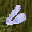
Label: 6